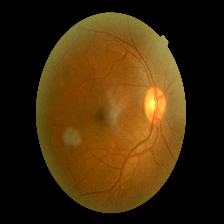
Diabetic retinopathy grade: Mild